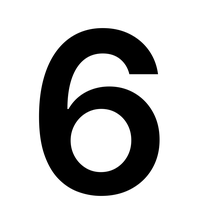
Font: Inter_SemiBold